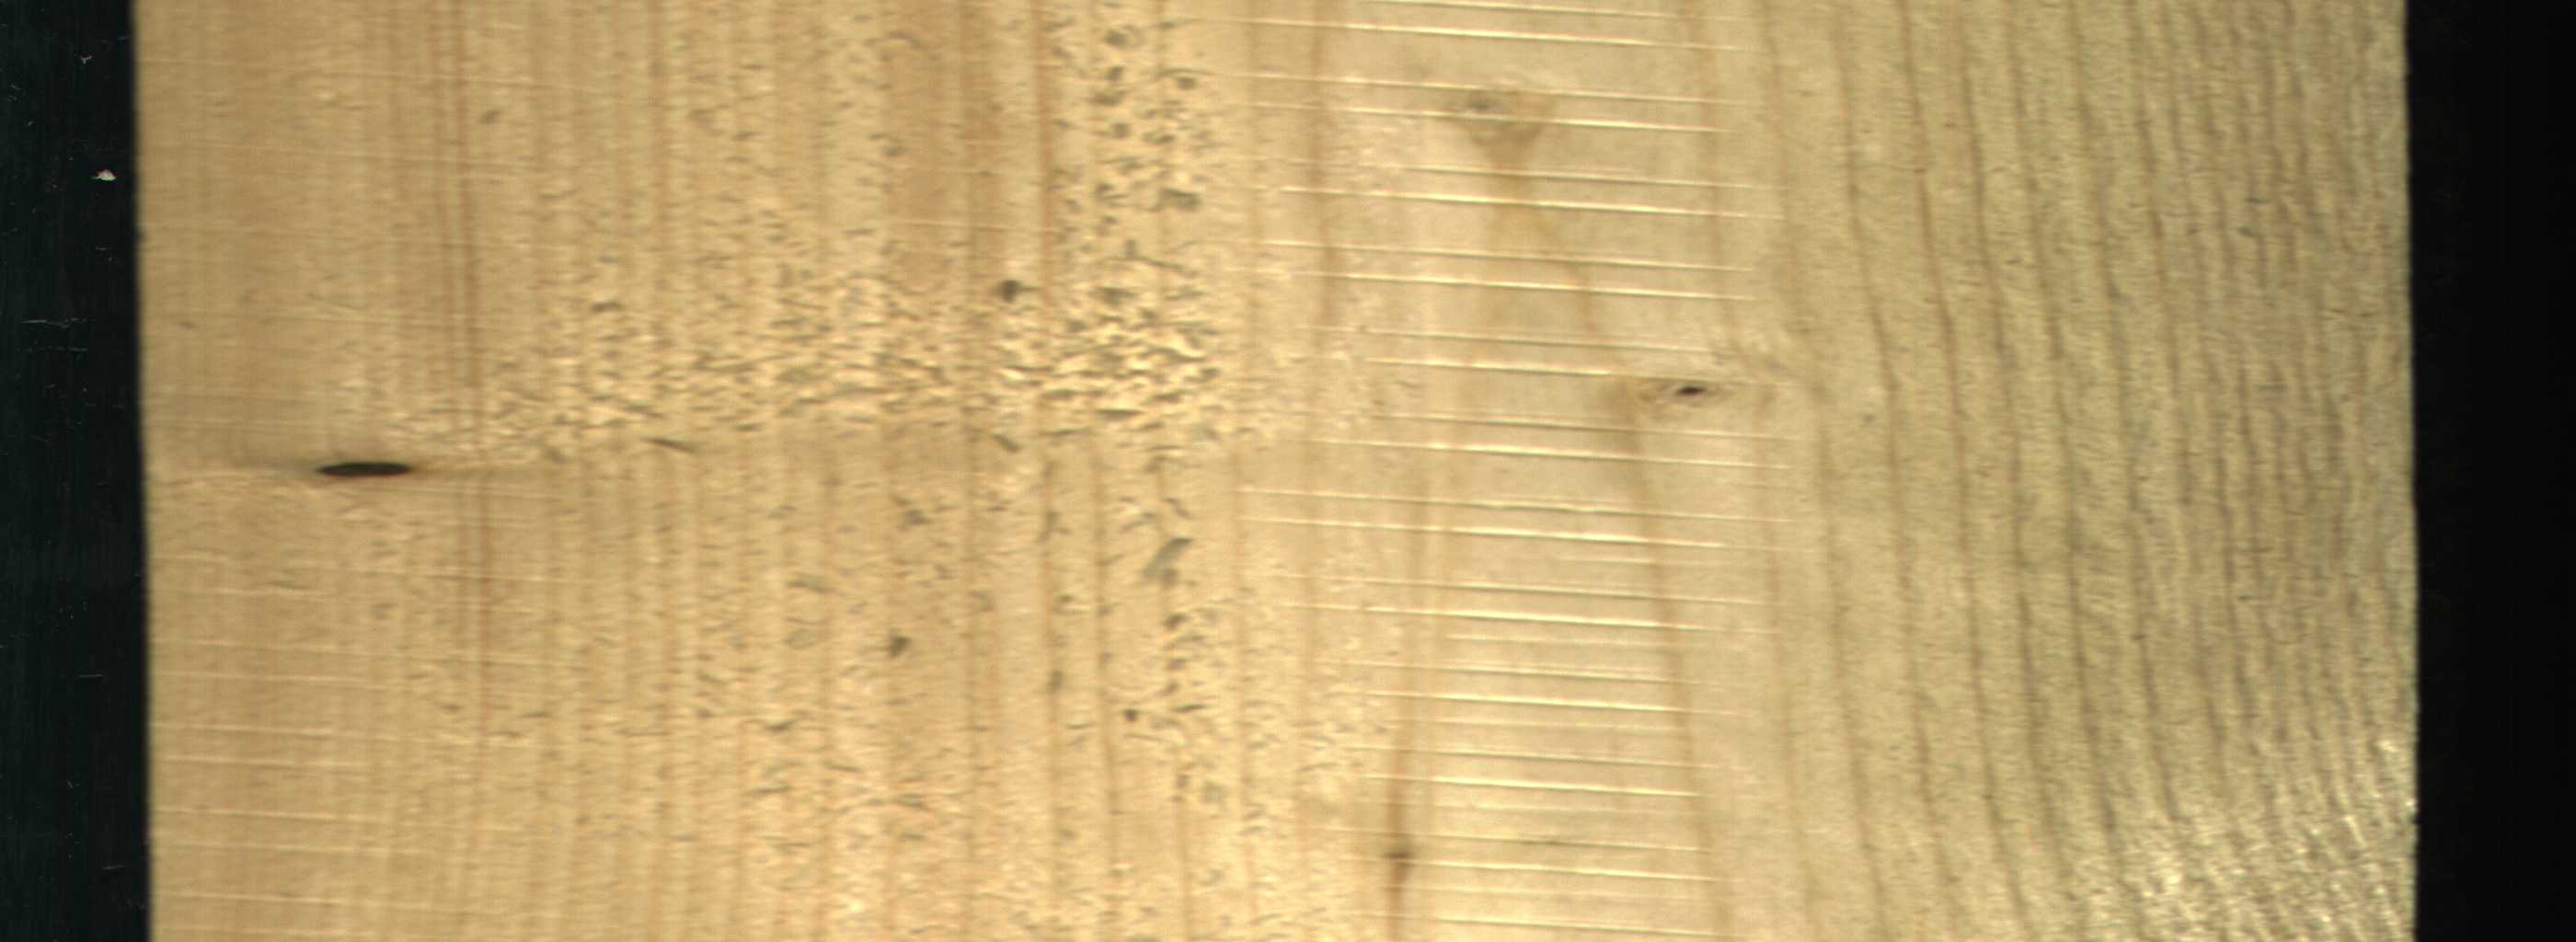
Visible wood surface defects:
Dead_Knot
Dead_Knot